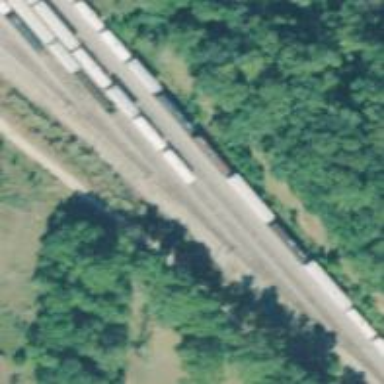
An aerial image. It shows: Railway yard.